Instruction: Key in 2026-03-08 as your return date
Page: home
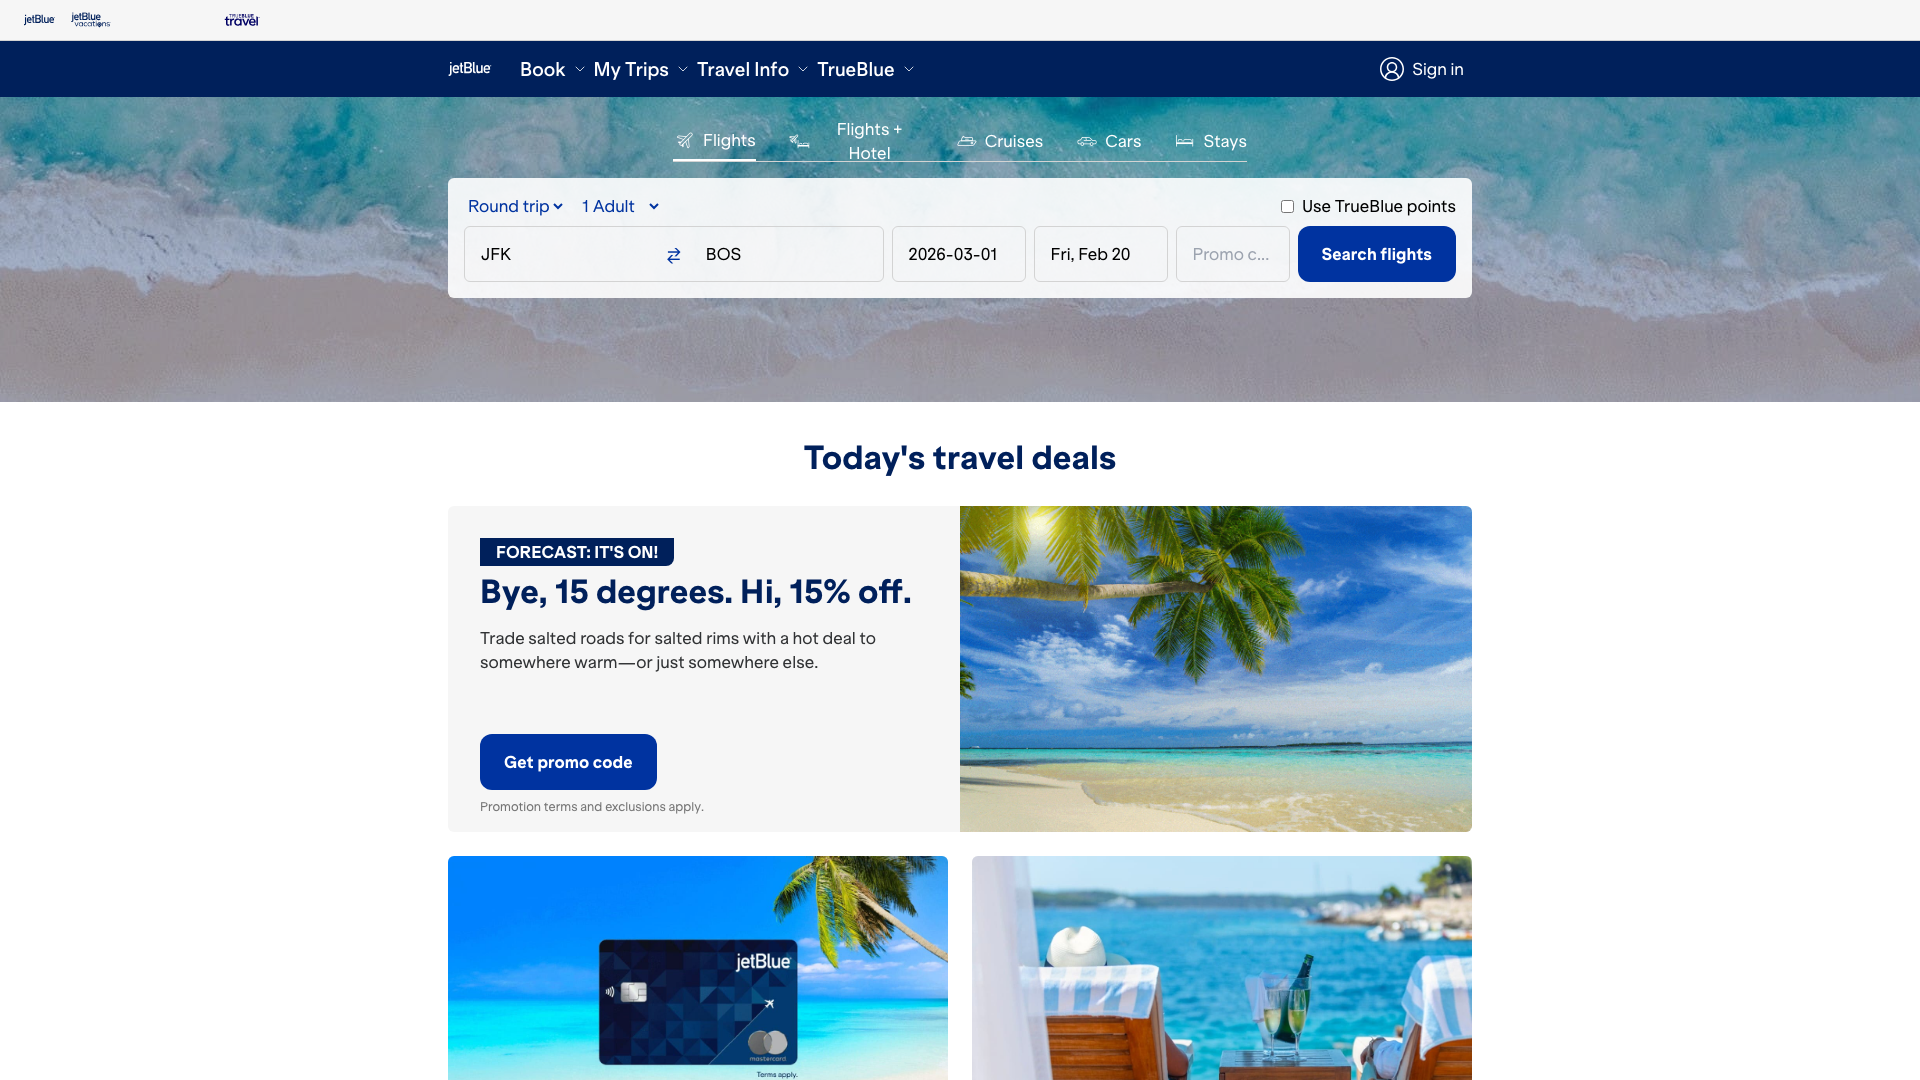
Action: type